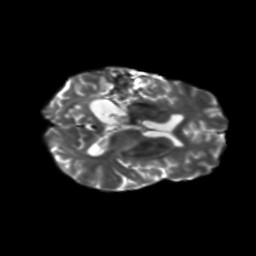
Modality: T2w
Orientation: axial
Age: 49
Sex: male
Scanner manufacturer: siemens
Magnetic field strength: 3 T
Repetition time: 5.25 s
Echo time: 0.08 s